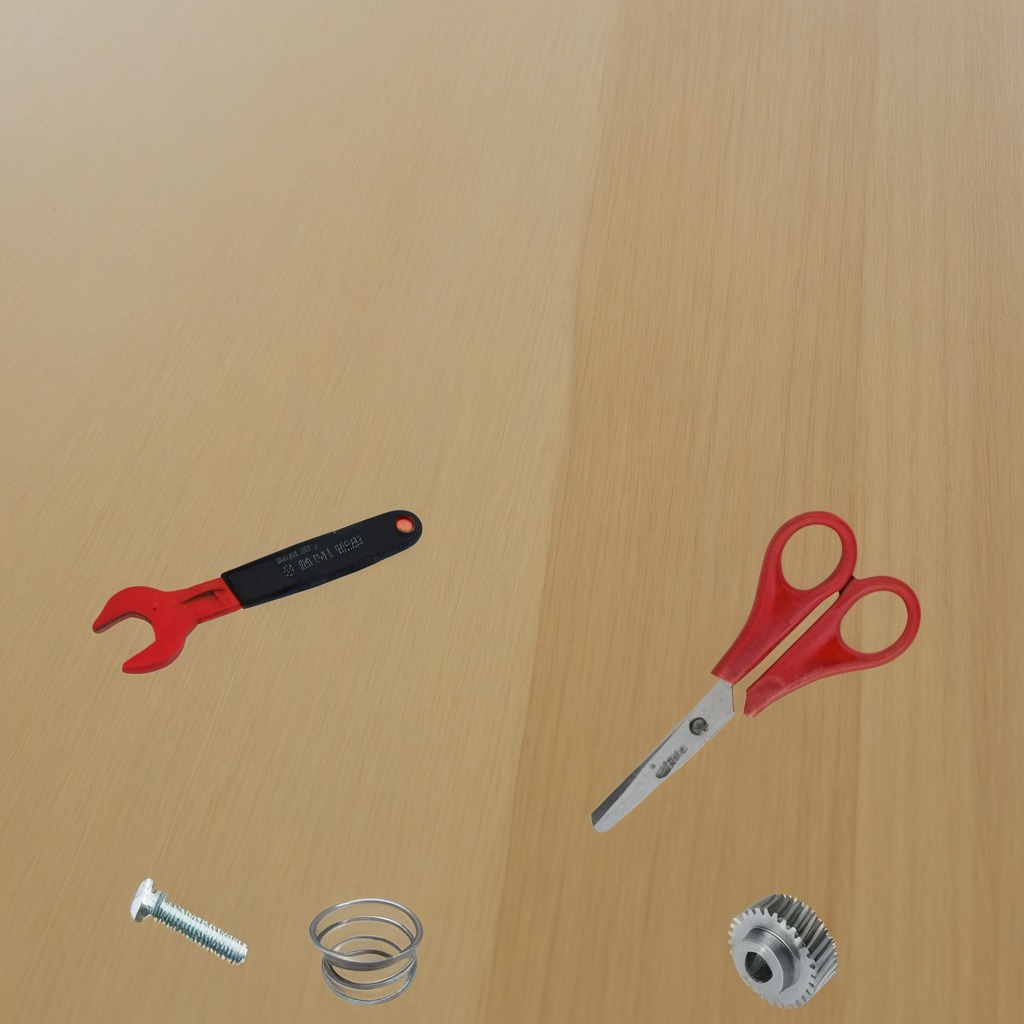
A steel gear with teeth, a metal machine screw, a coiled metal spring, a pair of scissors, and a wrench are lying on the plywood surface in a paint workshop lit by afternoon window light.